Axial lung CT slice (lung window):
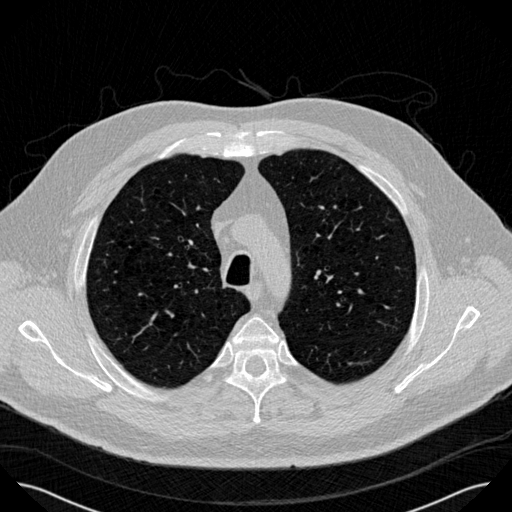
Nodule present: no